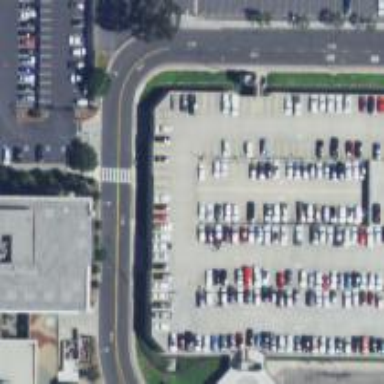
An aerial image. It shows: Multi-storey parking area with asphalt surface.